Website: lowes
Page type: address-validator
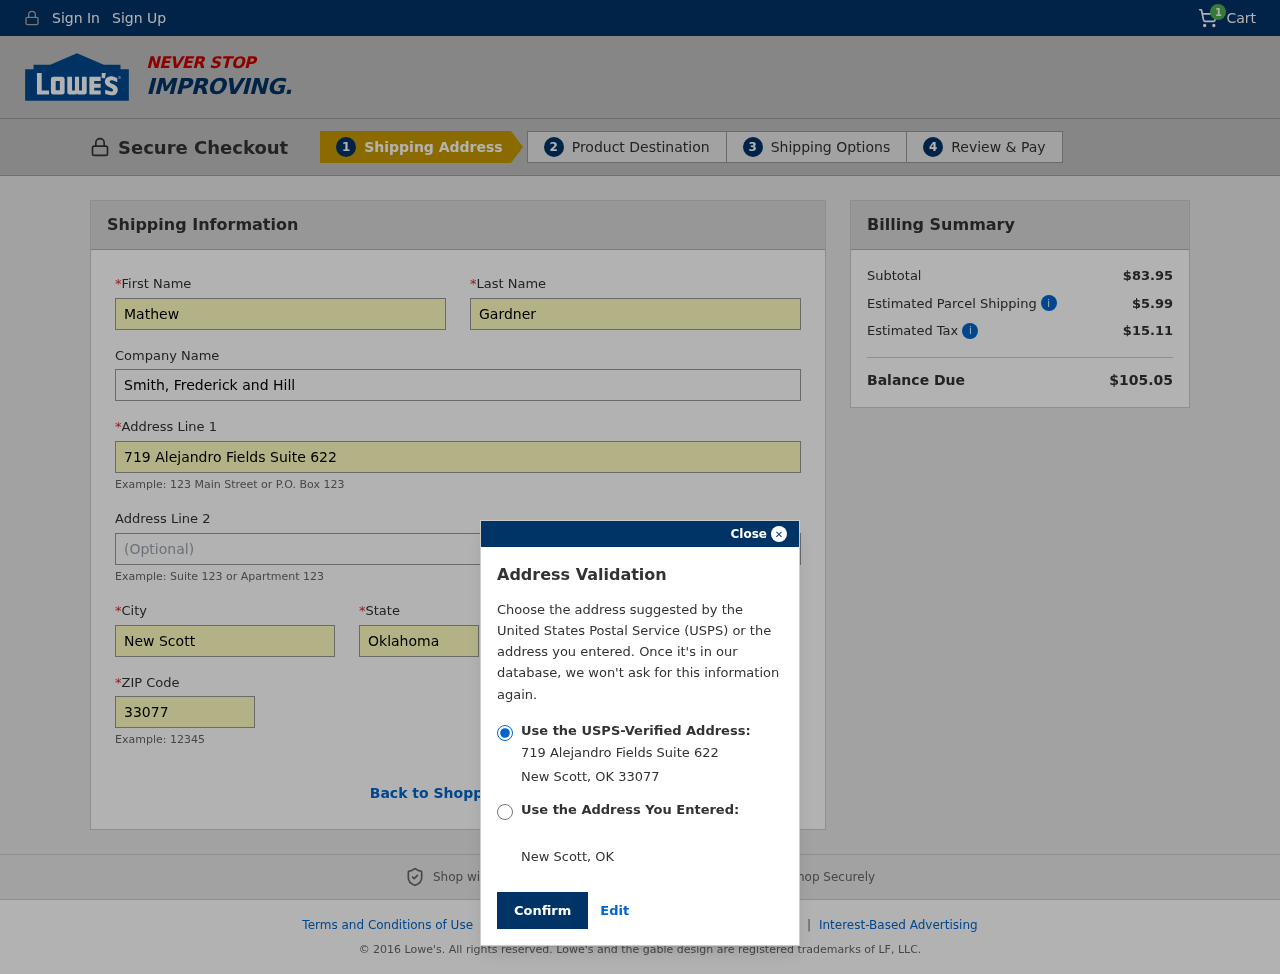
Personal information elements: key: PII_CITY
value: New Scott
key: PII_COMPANY
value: Smith, Frederick and Hill
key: PII_FIRSTNAME
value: Mathew
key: PII_LASTNAME
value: Gardner
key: PII_POSTCODE
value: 33077
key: PII_STATE
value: Oklahoma
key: PII_STATE_ABBR
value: OK
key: PII_STREET
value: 719 Alejandro Fields Suite 622
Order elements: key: ORDER_NUM_ITEMS
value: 1
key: ORDER_SUBTOTAL
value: $83.95
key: ORDER_SHIPPING_COST
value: $5.99
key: ORDER_TAX
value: $15.11
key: ORDER_TOTAL
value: $105.05